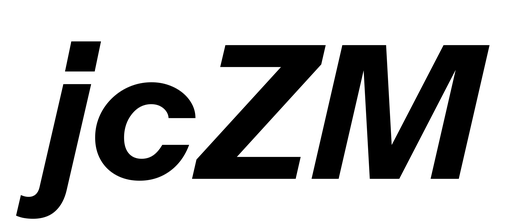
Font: InstrumentSans-Italic_Bold_Italic